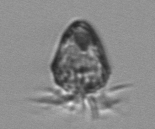
Label: Ciliophora